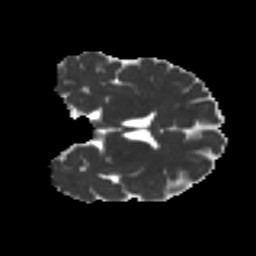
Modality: MD
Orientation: coronal
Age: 36
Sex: male
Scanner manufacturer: ge
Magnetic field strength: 3 T
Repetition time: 7.8 s
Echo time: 0.0607 s